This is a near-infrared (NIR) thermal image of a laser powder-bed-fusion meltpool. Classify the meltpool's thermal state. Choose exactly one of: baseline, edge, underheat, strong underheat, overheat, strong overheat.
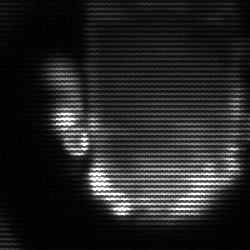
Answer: baseline